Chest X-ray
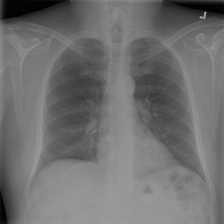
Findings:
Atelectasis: negative
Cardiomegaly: negative
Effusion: negative
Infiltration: negative
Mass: negative
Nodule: negative
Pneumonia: negative
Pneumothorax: negative
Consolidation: negative
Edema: negative
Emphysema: negative
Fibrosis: negative
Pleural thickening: negative
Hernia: negative